Interaction volume radius: 10 \u00c5
Interaction volume height: 10 \u00c5
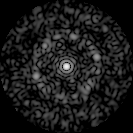
Disorder parameter: 0.833